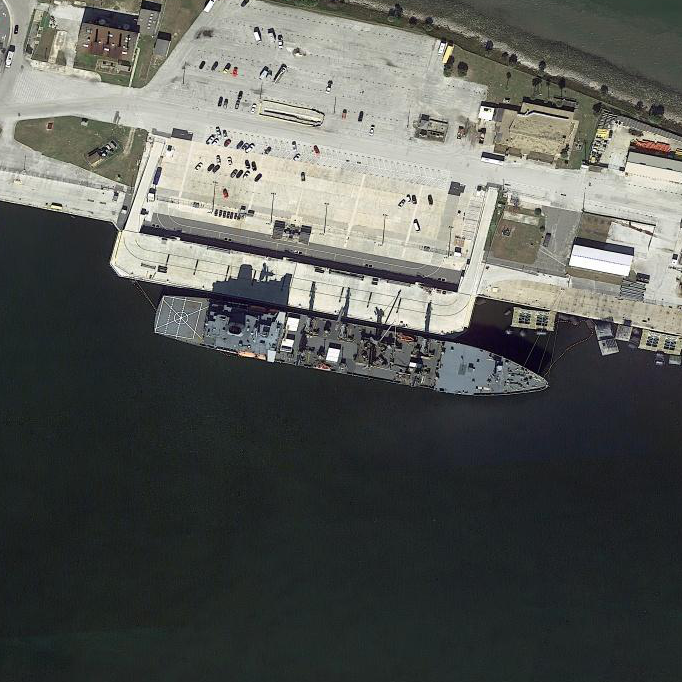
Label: destroyer